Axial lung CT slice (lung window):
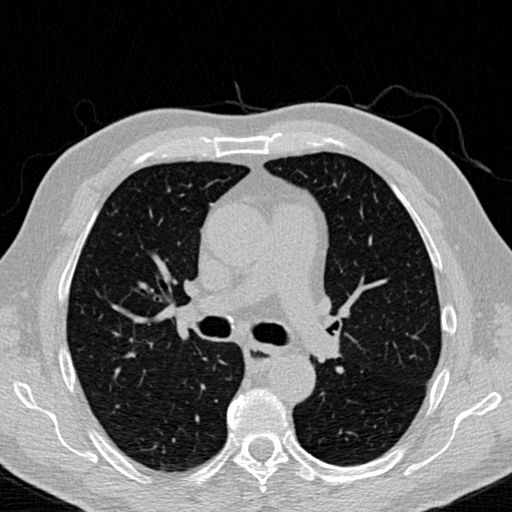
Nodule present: no